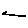
Label: line